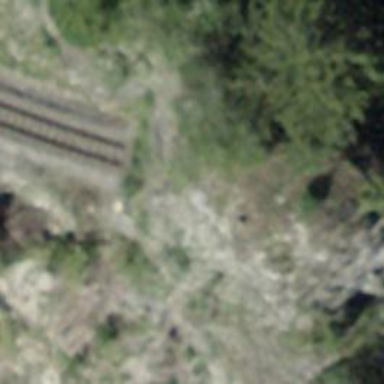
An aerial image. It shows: Narrow-gauge railway tunnel with electrified tracks using contact line.